Question: i have navbar on my side, besides is a slider and then other container. Problem is the space betwen slider and next container is to big. What i would like to know is : How to give more height to my slider and make lower distance between slider and next container
this is my code:
'''
<!DOCTYPE html>
<html lang="en">
<head>
<meta charset="utf-8">
<title>My Logo</title>
<meta name="description" content="Wiredwiki App">
<!-- Latest compiled and minified CSS -->
<link rel="stylesheet" href="https://maxcdn.bootstrapcdn.com/bootstrap/3.2.0/css/bootstrap.min.css">
<link rel="stylesheet" type="text/css" href="custom.css">
<!-- Optional theme -->
<link rel="stylesheet" href="https://maxcdn.bootstrapcdn.com/bootstrap/3.2.0/css/bootstrap-theme.min.css">
</head>
<style>
body{
padding-top: 50px;
}
</style>
<body data-spy="scroll" data-target="#my-navbar">
<div class="navbar navbar-inverse navbar-fixed-top">
<div class="container">
<div class="navbar-header">
<button type="button" class="navbar-toggle" data-toggle="collapse" data-target=".navbar-collapse">
<span class="icon-bar"></span>
<span class="icon-bar"></span>
<span class="icon-bar"></span>
</button>
</div>
<a class="navbar-brand" href="#">
<!-- <img id="brand-image" alt="Website Logo" src="111.png" />-->
<a class="navbar-brand" href="#"></a>
</a>
<div class="navbar-collapse collapse">
<ul class="nav navbar-nav navbar-right">
<li><a href="#feedback"><span class="glyphicon glyphicon-user"></span> O mnie</a>
<li><a href="#gallery"><span class="glyphicon glyphicon-credit-card"></span> Aplikacje komputerowe</a>
<li><a href="#features"><span class="glyphicon glyphicon-th-large"></span> Strony internetowe</a>
<li><a href="#faq"><span class="glyphicon glyphicon-headphones"></span> Nauka IT</a>
<li><a href="#contact"><span class="glyphicon glyphicon-earphone"></span>Kontakt</a>
</ul>
</div>
</div>
</div>
<div class="carousel slide" id="myCarousel">
<div class="carousel-inner">
<div class="item active">
<img src="street.jpg">
<div class="container">
<div class="carousel-caption">
<h1>Example headline.</h1>
<p class="lead">Cras justo odio, dapibus ac facilisis in, egestas eget quam. Donec id elit non mi porta gravida at eget metus. Nullam id dolor id nibh ultricies vehicula ut id elit.</p>
<a class="btn btn-large btn-primary" href="#">Sign up today</a>
</div>
</div>
</div>
<div class="item">
<img alt="" src="rp_salvation0022.jpg">
<div class="container">
<div class="carousel-caption">
<h1>Another example headline.</h1>
<p class="lead">Cras justo odio, dapibus ac facilisis in, egestas eget quam. Donec id elit non mi porta gravida at eget metus. Nullam id dolor id nibh ultricies vehicula ut id elit.</p>
<a class="btn btn-large btn-primary" href="#">Learn more</a>
</div>
</div>
</div>
<div class="item">
<img alt="" src="river.jpg">
<div class="container">
<div class="carousel-caption">
<h1>One more for good measure.</h1>
<p class="lead">Cras justo odio, dapibus ac facilisis in, egestas eget quam. Donec id elit non mi porta gravida at eget metus. Nullam id dolor id nibh ultricies vehicula ut id elit.</p>
<a class="btn btn-large btn-primary" href="#">Browse gallery</a>
</div>
</div>
</div>
</div>
<a class="left carousel-control" href="#myCarousel" data-slide="prev">"</a>
<a class="right carousel-control" href="#myCarousel" data-slide="next">"</a>
</div><!-- /.carousel -->
....
<!-- Feedback-->
<div class="container" id="moj">
<section>
<div class="page-header" id="feedback">
<h2>Kilka slow o mnie.<small> couple words about myself</small></h2>
</div>
'''
custom css:
'''
#feedback
{
padding-top: 50px;
}
/* CUSTOMIZE THE CAROUSEL
-------------------------------------------------- */
/* Carousel base class */
.carousel {
margin-bottom: 60px;
}
.carousel .container {
position: relative;
z-index: 9;
}
.carousel-control {
height: 80px;
margin-top: 0;
font-size: 120px;
text-shadow: 0 1px 1px rgba(0,0,0,.4);
background-color: transparent;
border: 0;
z-index: 10;
}
.carousel .item {
height: 500px;
}
.carousel img {
position: absolute;
top: 0;
left: 0;
min-width: 100%;
height: 500px;
}
.carousel-caption {
background-color: transparent;
position: static;
max-width: 550px;
padding: 0 20px;
margin-top: 200px;
}
.carousel-caption h1,
.carousel-caption .lead {
margin: 0;
line-height: 1.25;
color: #fff;
text-shadow: 0 1px 1px rgba(0,0,0,.4);
}
.carousel-caption .btn {
margin-top: 10px;
}
/* MARKETING CONTENT
-------------------------------------------------- */
/* Center align the text within the three columns below the carousel */
.marketing .span4 {
text-align: center;
}
.marketing h2 {
font-weight: normal;
}
.marketing .span4 p {
margin-left: 10px;
margin-right: 10px;
}
/* Featurettes
------------------------- */
.featurette-divider {
margin: 80px 0; /* Space out the Bootstrap <hr> more */
}
.featurette {
padding-top: 120px; /* Vertically center images part 1: add padding above and below text. */
overflow: hidden; /* Vertically center images part 2: clear their floats. */
}
.featurette-image {
margin-top: -120px; /* Vertically center images part 3: negative margin up the image the same amount of the padding to center it. */
}
/* Give some space on the sides of the floated elements so text doesn't run right into it. */
.featurette-image.pull-left {
margin-right: 40px;
}
.featurette-image.pull-right {
margin-left: 40px;
}
/* Thin out the marketing headings */
.featurette-heading {
font-size: 50px;
font-weight: 300;
line-height: 1;
letter-spacing: -1px;
}
/* RESPONSIVE CSS
-------------------------------------------------- */
@media (max-width: 979px) {
.container.navbar-wrapper {
margin-bottom: 0;
width: auto;
}
.navbar-inner {
border-radius: 0;
margin: -20px 0;
}
.carousel .item {
height: 500px;
}
.carousel img {
width: auto;
height: 500px;
}
.featurette {
height: auto;
padding: 0;
}
.featurette-image.pull-left,
.featurette-image.pull-right {
display: block;
float: none;
max-width: 40%;
margin: 0 auto 20px;
}
}
@media (max-width: 767px) {
.navbar-inner {
margin: -20px;
}
.carousel {
margin-left: -20px;
margin-right: -20px;
}
.carousel .container {
}
.carousel .item {
height: 300px;
}
.carousel img {
height: 300px;
}
.carousel-caption {
width: 65%;
padding: 0 70px;
margin-top: 100px;
}
.carousel-caption h1 {
font-size: 30px;
}
.carousel-caption .lead,
.carousel-caption .btn {
font-size: 18px;
}
.marketing .span4 + .span4 {
margin-top: 40px;
}
.featurette-heading {
font-size: 30px;
}
.featurette .lead {
font-size: 18px;
line-height: 1.5;
}
}
'''
and picture:

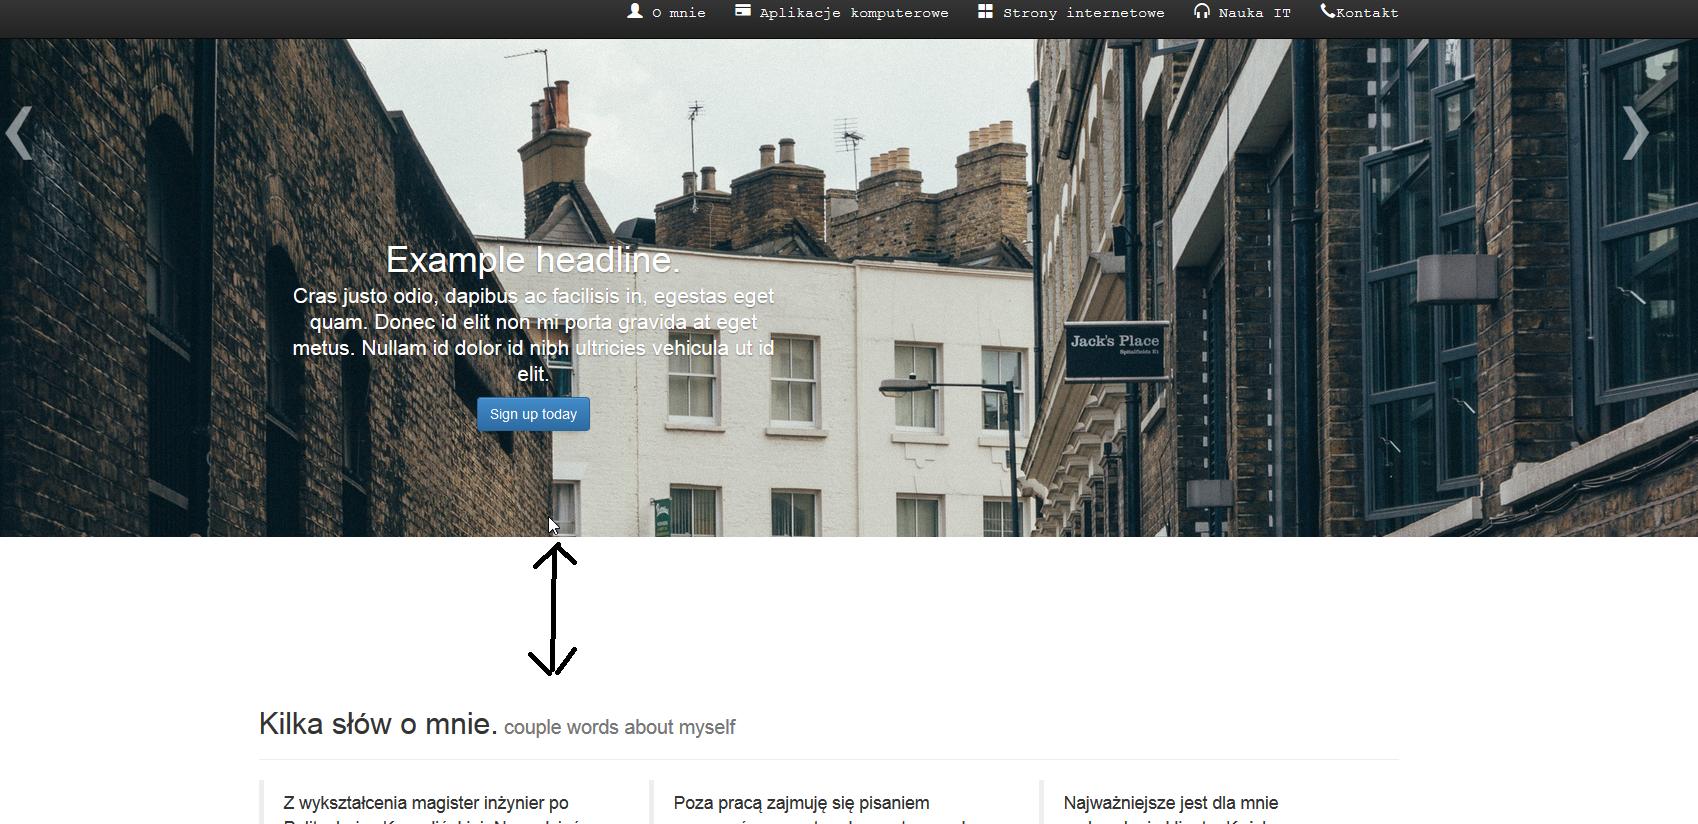
Answer: In your CSS:
'''
.carousel {
margin-bottom: 60px;
}
'''
Reduce this margin-bottom to 0, Also:
'''
#feedback
{
padding-top: 50px;
}
'''
change this padding to 0.